Question: I build my app in Xcode4.6 and run it on iPod5 with iOS7.
The table view is grouped, all cells are standard. Table is in editing mode for one section.
There is a very weird glitch on cells which are in editing mode. Problem is shown on the screenshot (with glitch and normal).
This "thing" appears only for a moment, I am able to catch it only in dispatch_async from viewDidAppear. Then after a moment it disappears by itself and all comes to normal (cellForRowAtIndexPath, layoutSubviews in cell are not called, I'm not reloading the table! - weirdest thing).
My table and cells are pretty complex, but I digged down and removed all unrelevant views.
Here table is transparent, red is color of the view behind it.
I have set cell.contentView.alpha to zero (all my views are added to it), and cell itself is green.
I tried cell.alpha = 0, in this case cell is not showing and there is no glitch, so it is definitely problem with a cell.
Please write any suggestions, I ran out of ideas. Thanks.
UPD. It appears that this only happens in edit mode. If I don't set it to YES, everything's ok.
UPD 2. The glitch appears when '[table setEditing:YES]' is called. If animated, it shows that this thing expands to a normal width of a cell and becomes normal.
I'm starting to think that it's unsolvable (obviously Apple won't fix it)

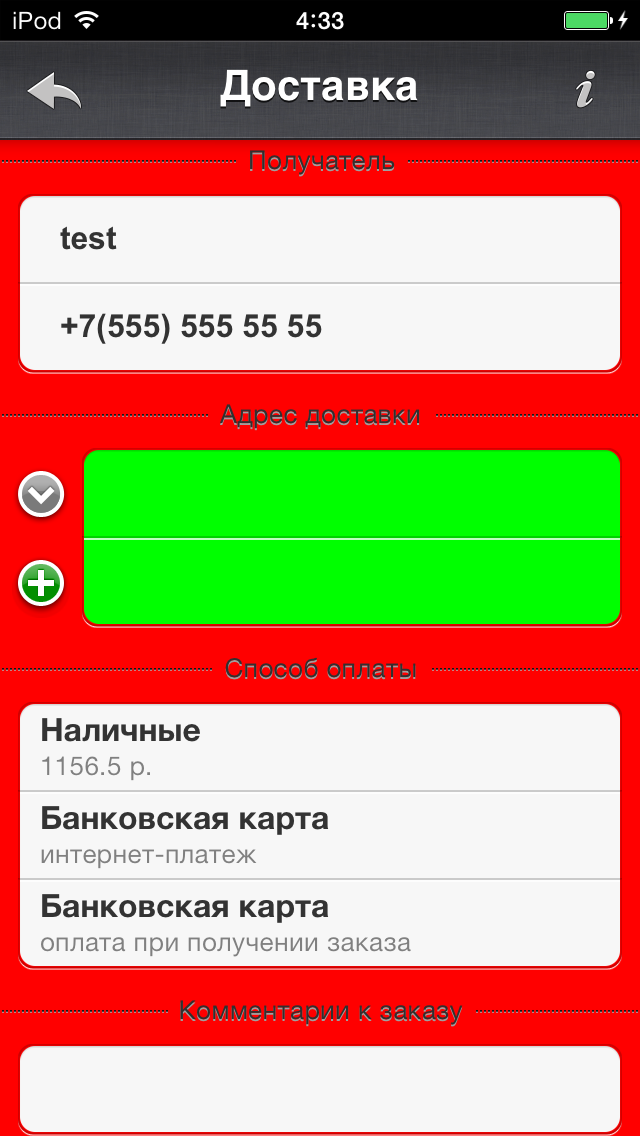
Answer: Since I asked this question I have noticed this bug in many iOS6 applications in AppStore.
I assume this is a bug with iOS6 apps built on Xcode4 that are run on iOS7 in compatibility mode.
I do not use Xcode4 anymore, and I don't support iOS6 in my apps.
So this question is neither relevant nor worth solving.